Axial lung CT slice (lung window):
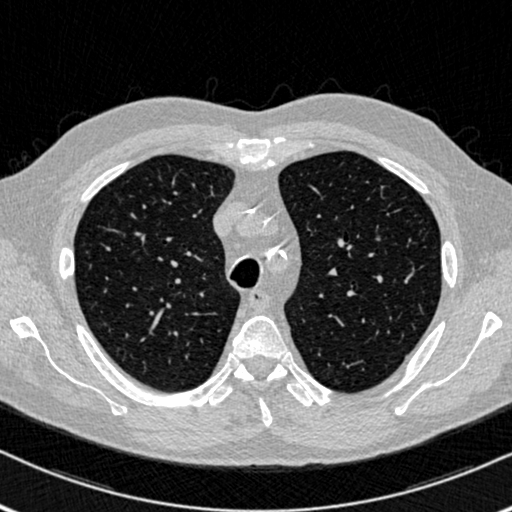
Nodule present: no